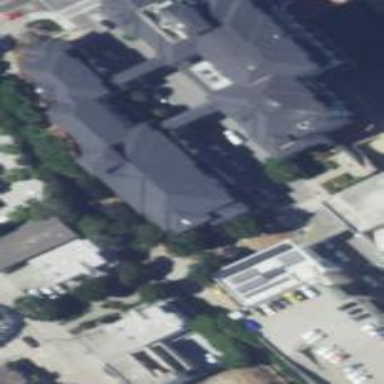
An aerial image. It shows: Building part with flat roof.